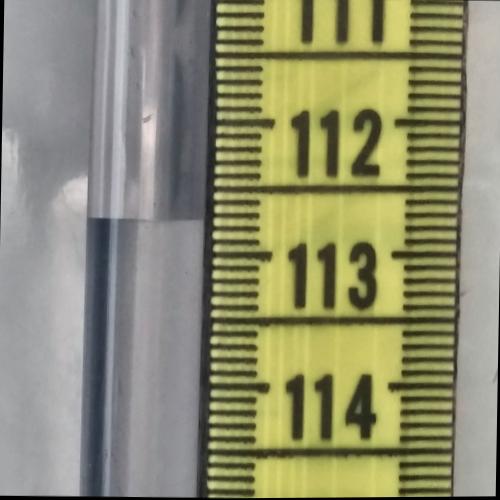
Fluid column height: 112.7 cm